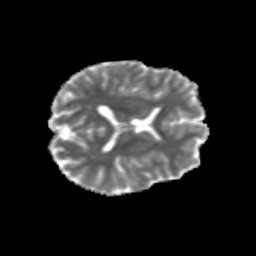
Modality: MD
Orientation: axial
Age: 23
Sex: male
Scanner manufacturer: siemens
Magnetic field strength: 3 T
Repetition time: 3.5 s
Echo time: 0.125 s